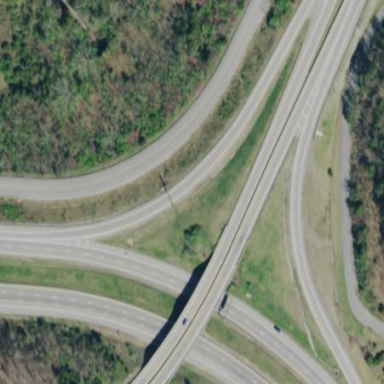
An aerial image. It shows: Man-made overpass bridge.